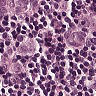
Metastatic tissue present: yes